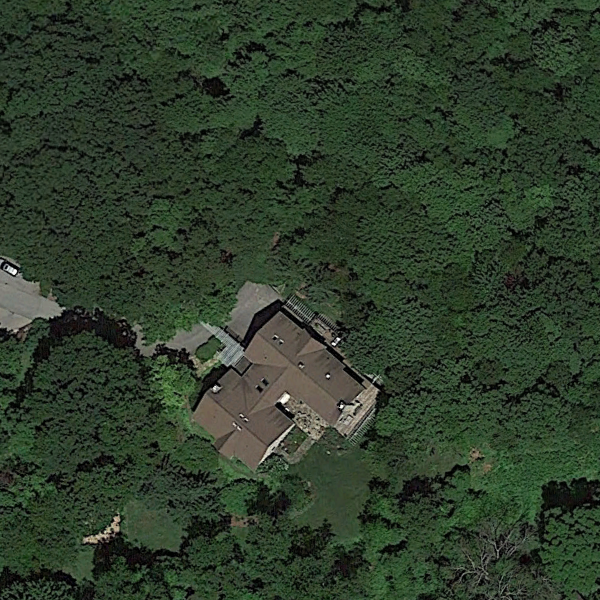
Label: SparseResidential